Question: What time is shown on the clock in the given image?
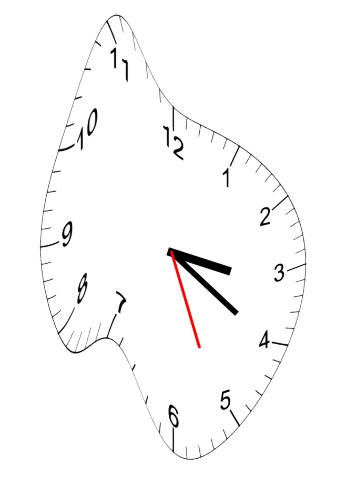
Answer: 03:20:26